Interaction volume radius: 10 \u00c5
Interaction volume height: 30 \u00c5
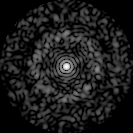
Disorder parameter: 0.8466